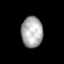
Tissue: prostate
Cell type: T cells
Senescence score: 0.3398
Nuclear area (px): 648
Mean DAPI intensity: 171.833